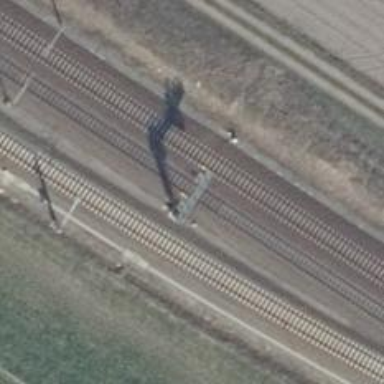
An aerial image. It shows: Railway signal.